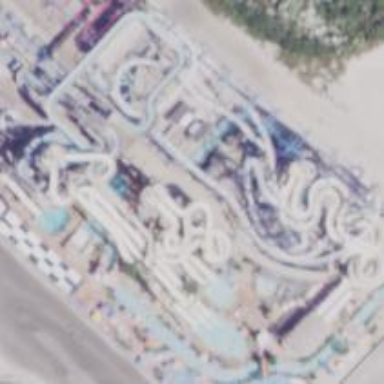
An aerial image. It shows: Water slide attraction.